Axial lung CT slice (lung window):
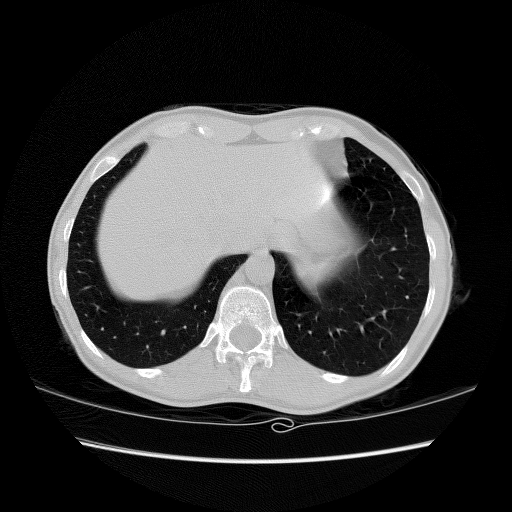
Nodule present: no